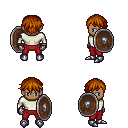
a pixel art fantasy rpg character, male body template, human, dark skin, white long-sleeve shirt, red pants, brunette short bangs hairstyle, metal gloves, metal boots, shield, four views (front, back, left, right), 2x2 character sprite sheet, small pixel art, hard edges, no anti-aliasing